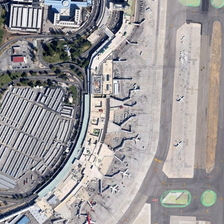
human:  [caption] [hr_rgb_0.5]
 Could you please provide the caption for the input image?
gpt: several planes are near a terminal in an airport .

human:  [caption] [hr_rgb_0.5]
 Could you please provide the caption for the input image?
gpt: several planes are near a terminal in an airport .

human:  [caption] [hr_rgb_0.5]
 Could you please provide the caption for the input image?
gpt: several planes are near a terminal in an airport .

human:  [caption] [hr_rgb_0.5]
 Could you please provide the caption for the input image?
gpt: several planes are near a terminal in an airport .

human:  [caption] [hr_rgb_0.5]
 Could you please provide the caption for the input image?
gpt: several planes are near a terminal in an airport .